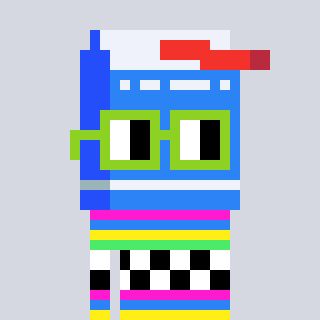
a pixel art character with square light green glasses, a milk-shaped head and a rust-colored body on a cool background